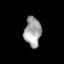
Tissue: prostate
Cell type: T cells
Senescence score: 0.3061
Nuclear area (px): 487
Mean DAPI intensity: 163.119